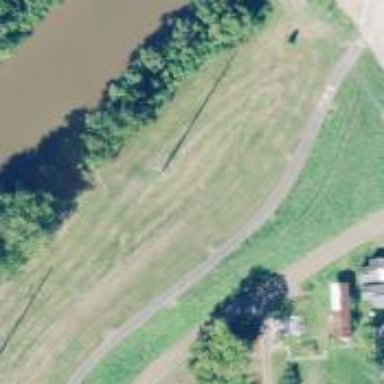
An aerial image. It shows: Power pole.